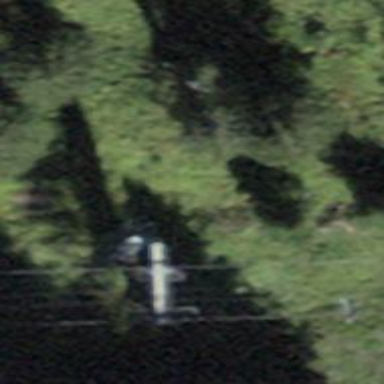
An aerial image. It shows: Chair lift.